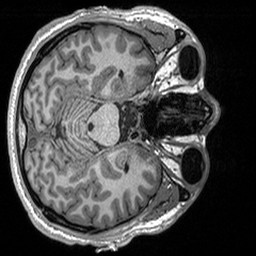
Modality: T1w
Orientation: axial
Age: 29
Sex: male
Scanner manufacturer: siemens
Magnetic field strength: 3 T
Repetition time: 2.3 s
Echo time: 0.00298 s